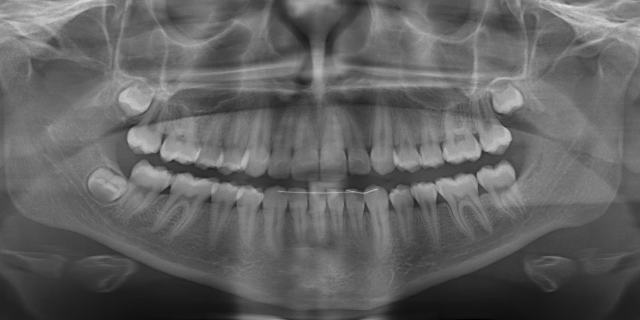
adult